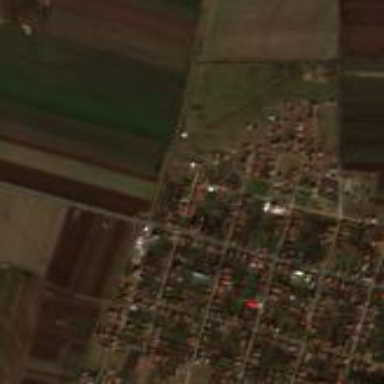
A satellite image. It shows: Residential area in village.